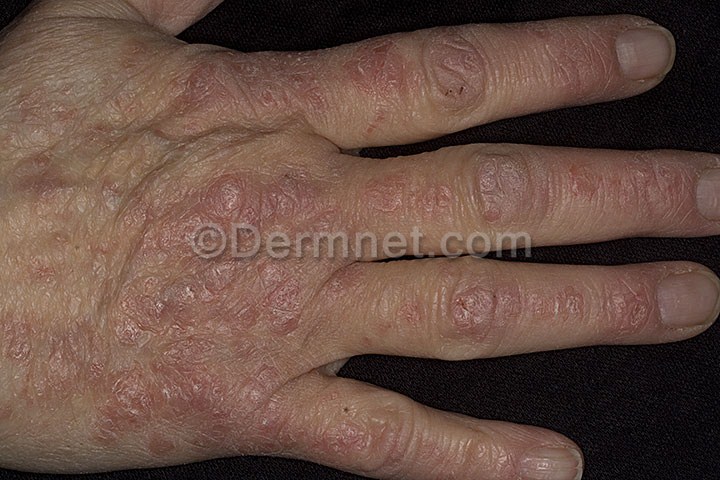
Disease: Psoriasis pictures Lichen Planus and related diseases